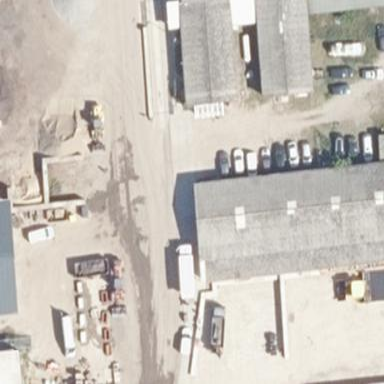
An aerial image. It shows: Commercial building.